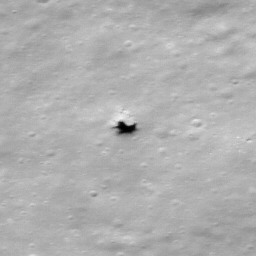
Pit: Stevinus 9a
Host crater: Stevinus
Host type: impact_melt
Lunar coordinates: latitude -32.94, longitude 54.745